Interaction volume radius: 5 \u00c5
Interaction volume height: 10 \u00c5
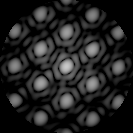
Disorder parameter: 0.06187